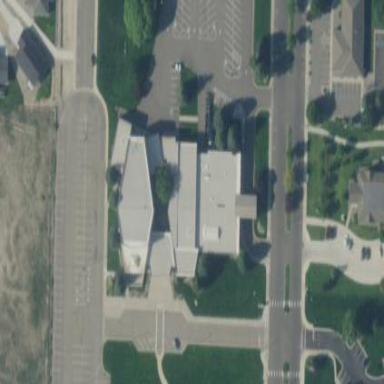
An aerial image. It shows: Community center building.